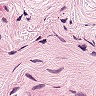
Metastatic tissue present: no